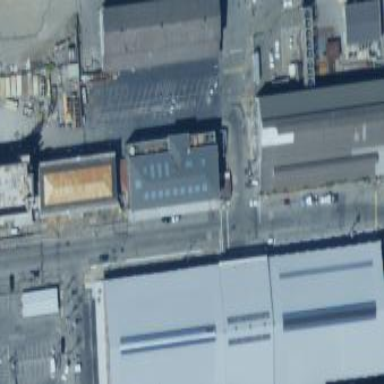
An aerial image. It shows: Historic industrial building.